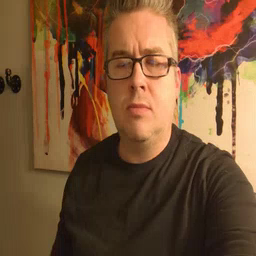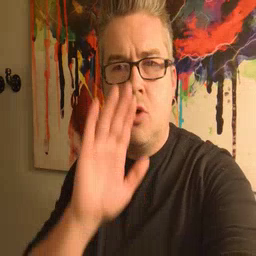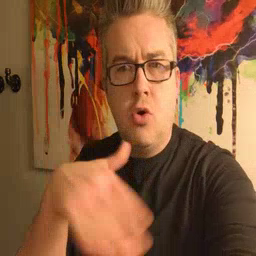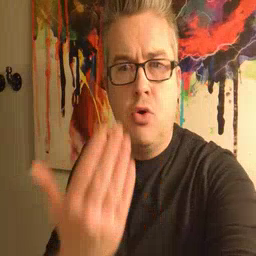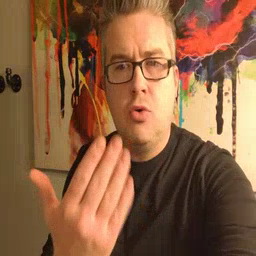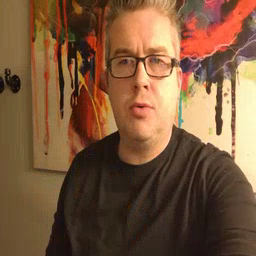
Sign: all